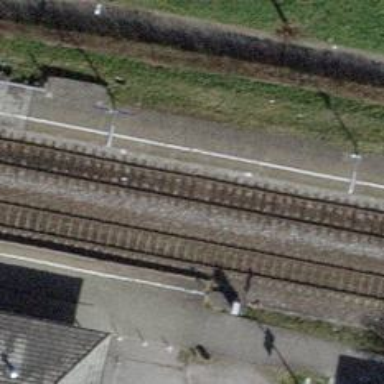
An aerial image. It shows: Halt along the railway with 2 tracks.